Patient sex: M
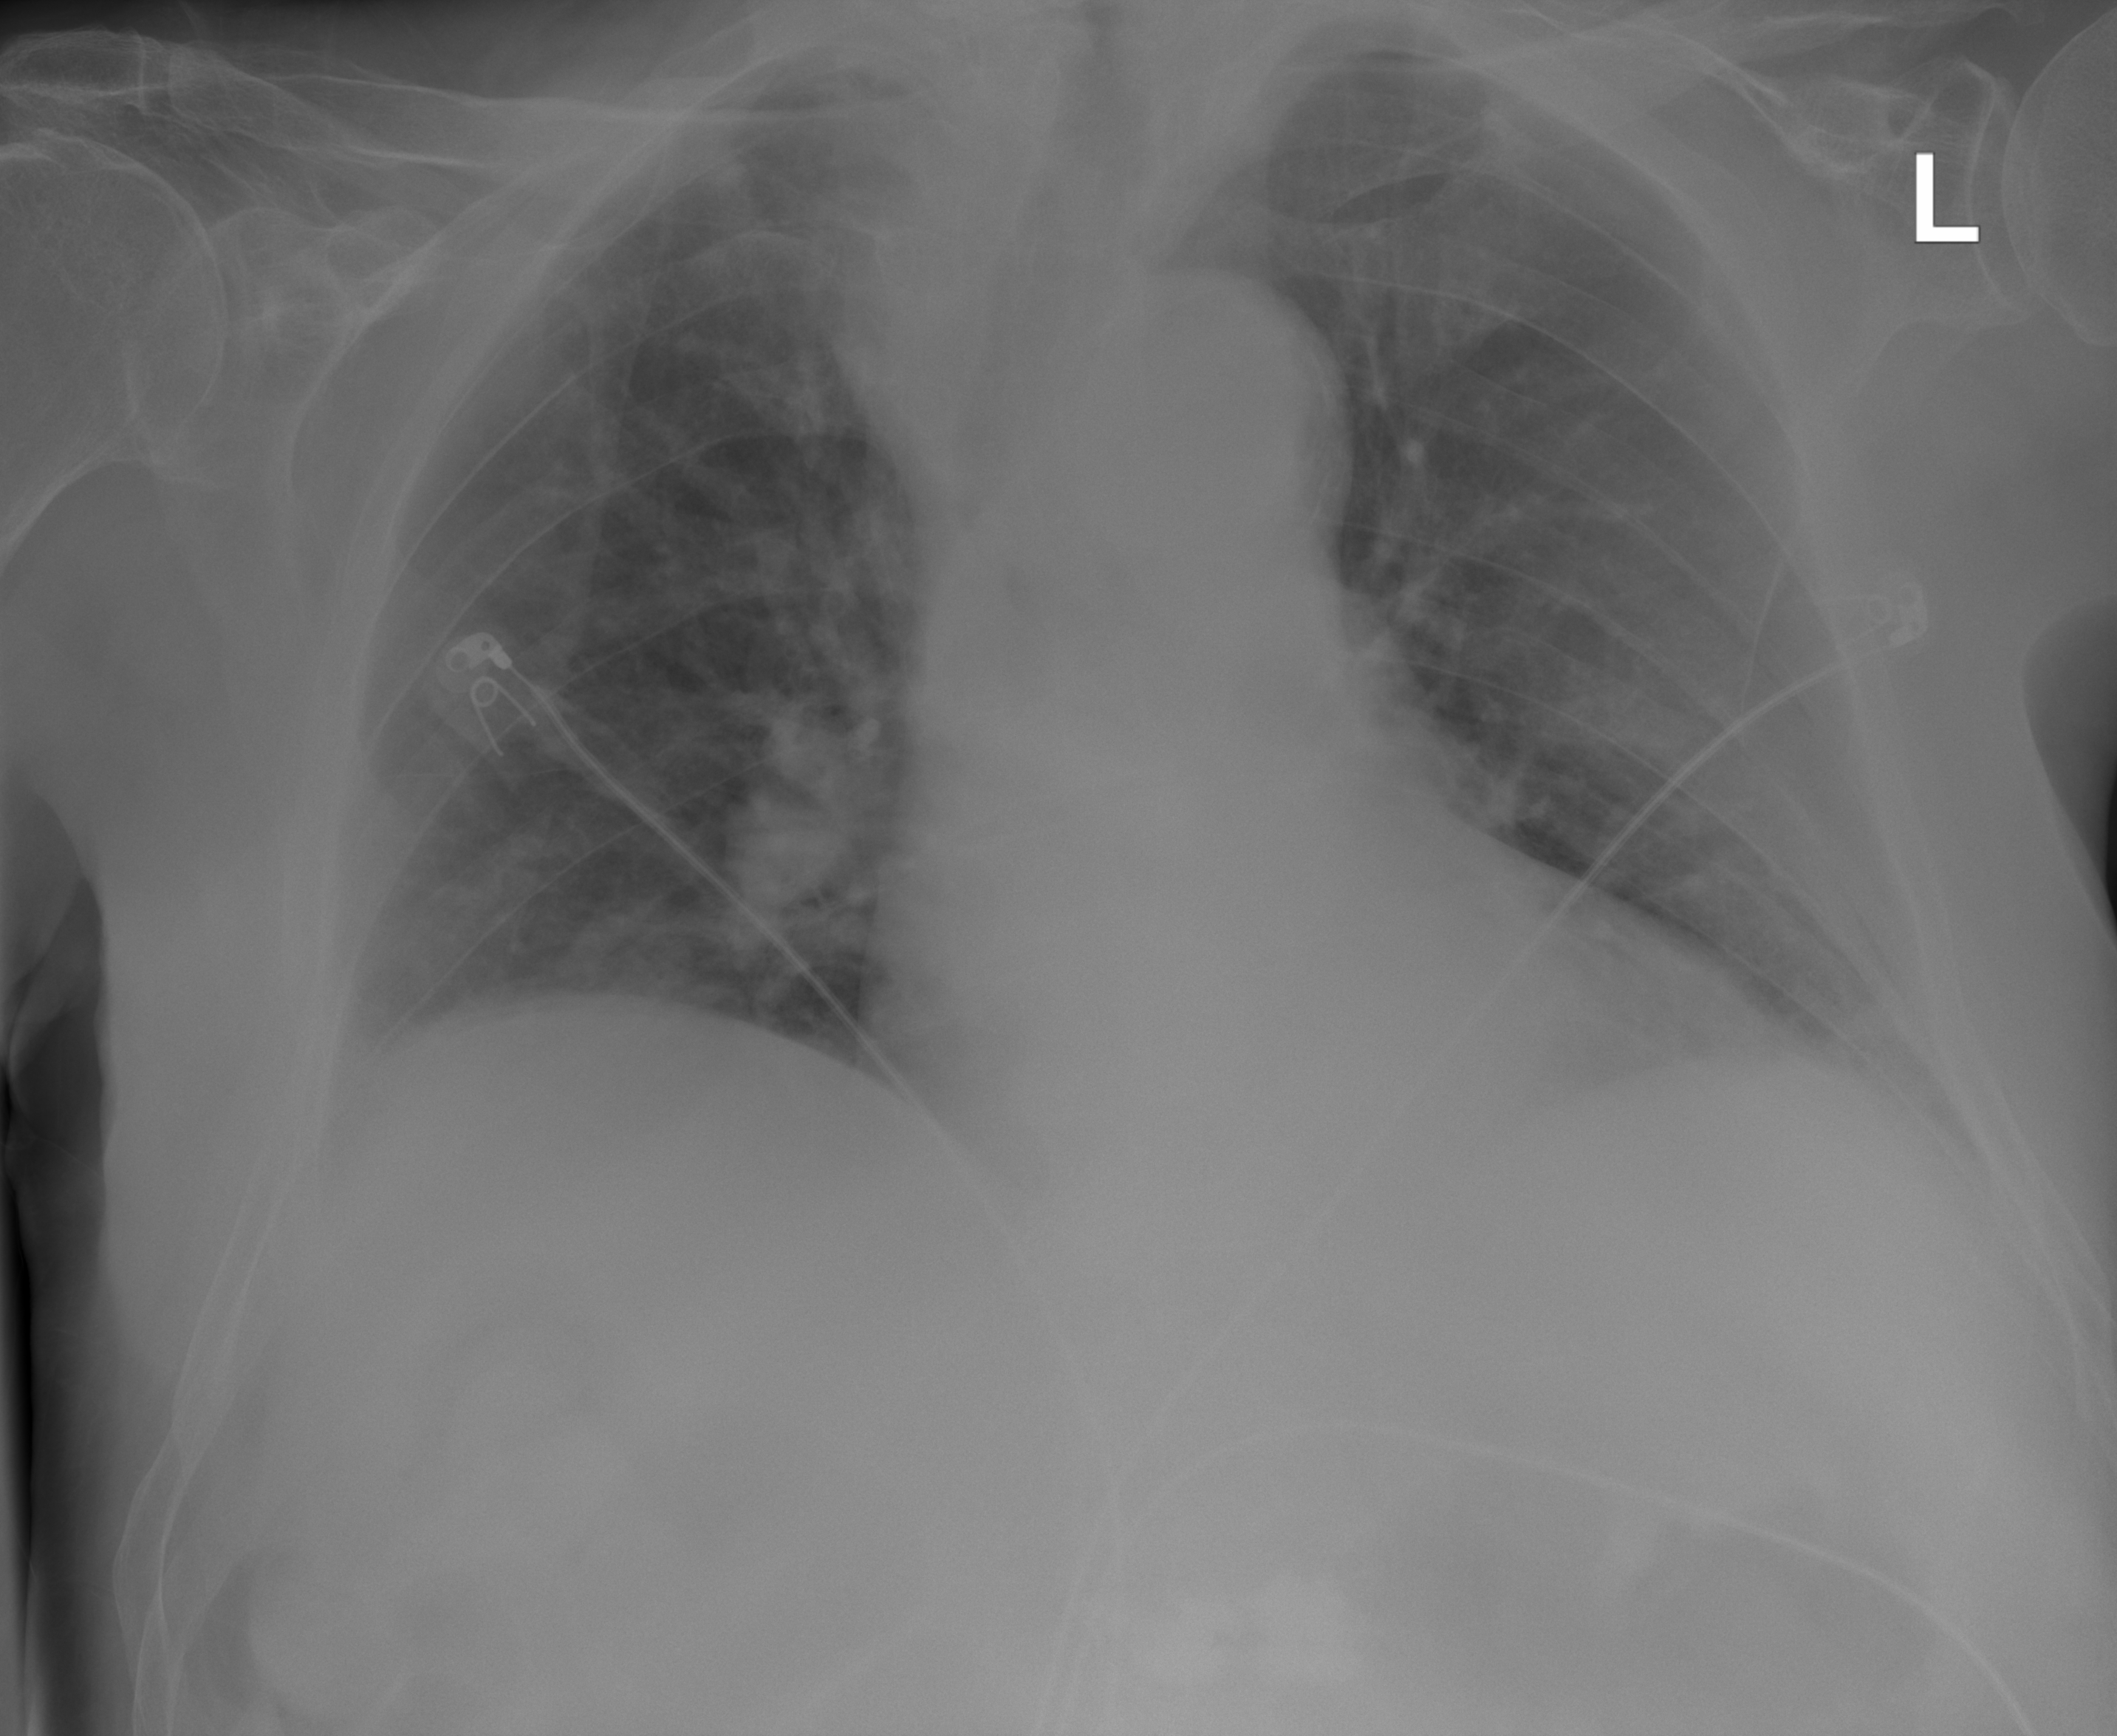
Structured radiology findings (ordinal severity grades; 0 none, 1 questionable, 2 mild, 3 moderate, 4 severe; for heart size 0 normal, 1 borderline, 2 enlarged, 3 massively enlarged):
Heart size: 1
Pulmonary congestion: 0
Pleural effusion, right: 2
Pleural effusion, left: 2
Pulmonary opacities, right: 2
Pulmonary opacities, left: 0
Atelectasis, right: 2
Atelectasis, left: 2